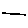
Label: line